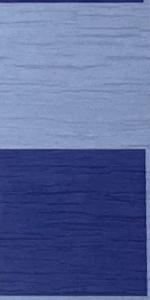
Label: Empty